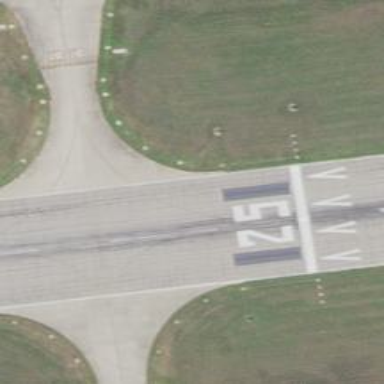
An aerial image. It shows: View of taxiway at the airport.